Aerial crown-view tile of a tropical tree (Barro Colorado Island, Panama), acquired 20240813:
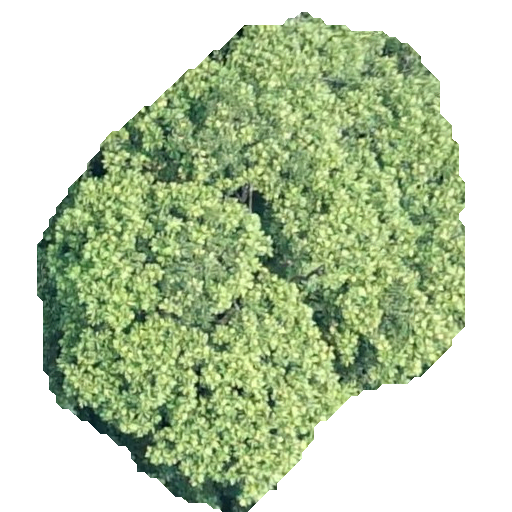
Species: Dipteryx oleifera
GBIF accepted scientific name: Dipteryx oleifera
Crown area: 226.329 m²